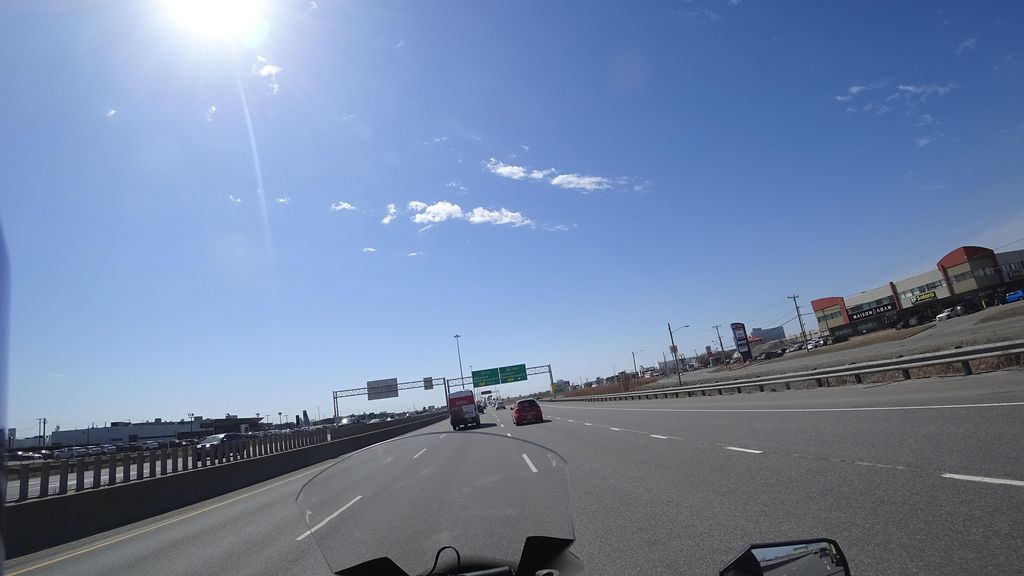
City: quebec_city